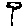
Label: flower